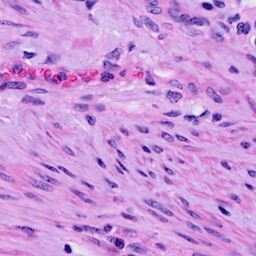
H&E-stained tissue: Cervix